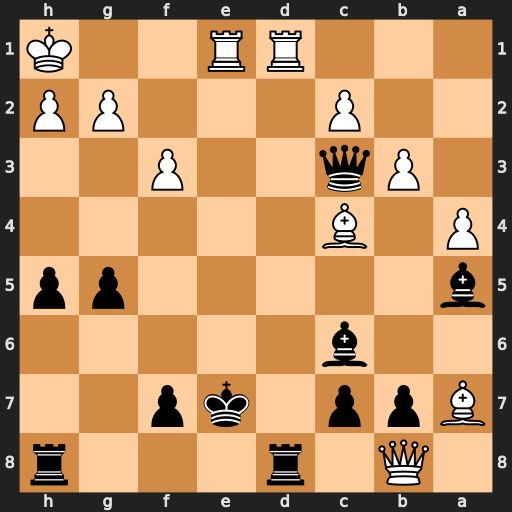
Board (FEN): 1Q1r3r/Bpp1kp2/2b5/b5pp/P1B5/1Pq2P2/2P3PP/3RR2K
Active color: b
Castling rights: -
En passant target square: -
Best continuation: Kf6 Re6+ fxe6 Rxd8 Qe1+